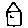
Label: house